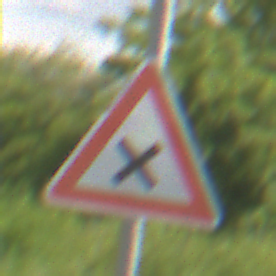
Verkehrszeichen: KreuzungOderEinmuendung
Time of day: Midday
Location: Outdoor (RoadRail)
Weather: PartlyCloudy
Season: NotSpecified
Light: Natural